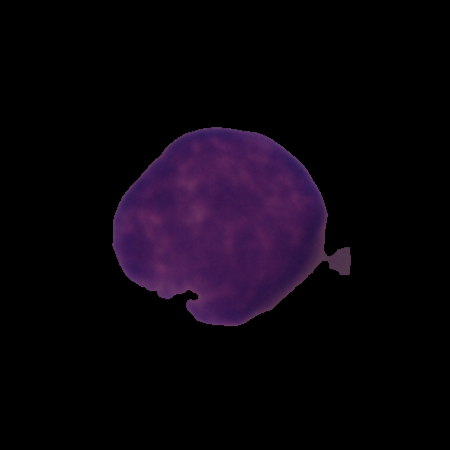
Label: cancer